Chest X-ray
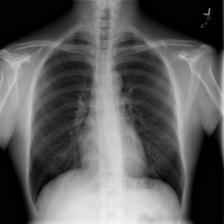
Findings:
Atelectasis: negative
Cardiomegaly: negative
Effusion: negative
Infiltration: negative
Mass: negative
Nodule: negative
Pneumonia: negative
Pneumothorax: negative
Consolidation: negative
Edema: negative
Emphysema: negative
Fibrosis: negative
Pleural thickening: negative
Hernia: negative